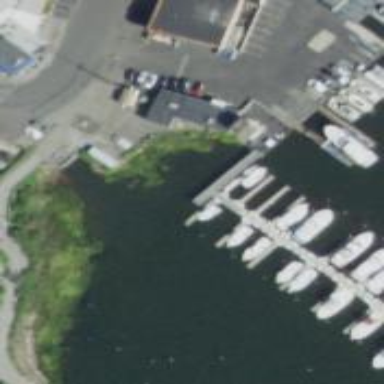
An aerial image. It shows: Pier with mooring facilities.